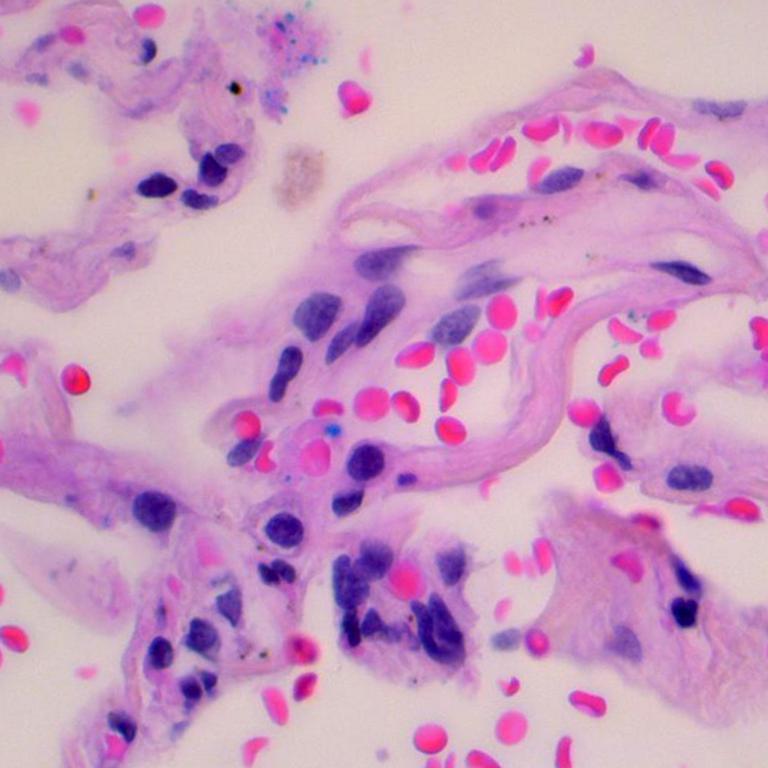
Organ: lung
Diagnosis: benign